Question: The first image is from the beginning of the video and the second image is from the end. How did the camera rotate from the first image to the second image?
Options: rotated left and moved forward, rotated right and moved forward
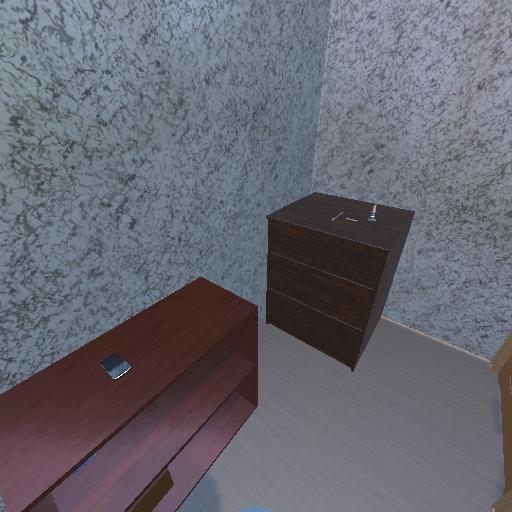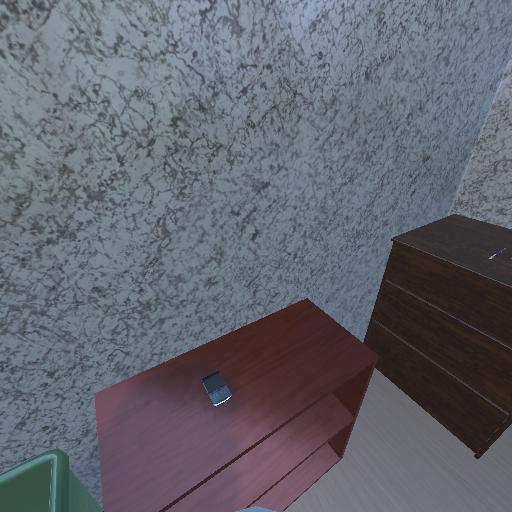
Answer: rotated left and moved forward